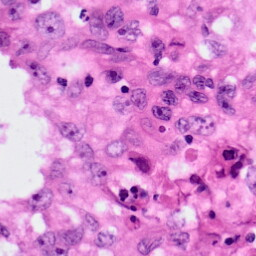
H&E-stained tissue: Lung